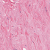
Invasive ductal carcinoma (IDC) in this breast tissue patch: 0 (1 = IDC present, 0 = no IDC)